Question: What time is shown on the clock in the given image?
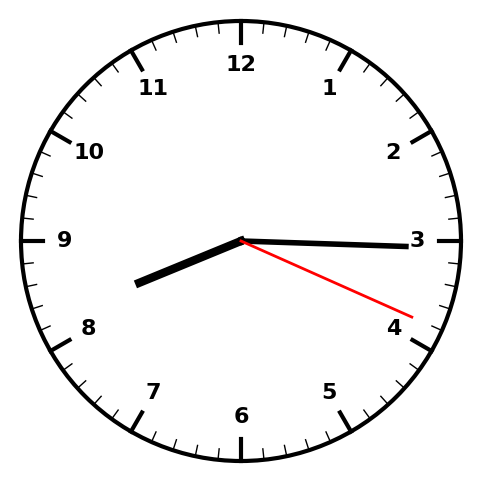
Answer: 08:15:19